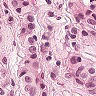
Metastatic tissue present: yes